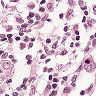
Metastatic tissue present: no